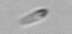
Label: flagellate_morphotype3